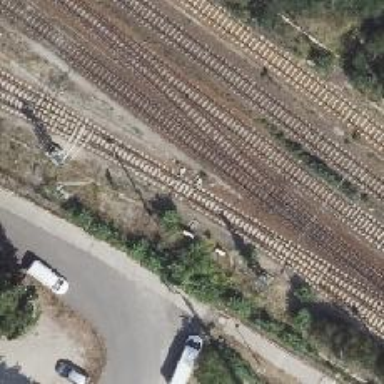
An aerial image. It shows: Railway switch.